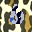
Label: 6